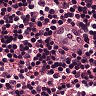
Metastatic tissue present: no